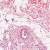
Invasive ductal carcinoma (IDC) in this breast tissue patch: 0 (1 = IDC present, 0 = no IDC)